Question: I am having weird issues working with less files and Twitter Bootstrap:
I have already had a deep investigation but i am still facing the problems.
I have downloaded the last versions of less and Twitter Bootstrap and i have organized my files in this way:
bootstrap.less
'''
/*!
* Bootstrap v2.2.2
*
* Copyright 2012 Twitter, Inc
* Licensed under the Apache License v2.0
* http://www.apache.org/licenses/LICENSE-2.0
*
* Designed and built with all the love in the world @twitter by @mdo and @fat.
*/
// Core variables and mixins
@import "less/variables.less"; // Modify this for custom colors, font-sizes, etc
@import "less/mixins.less";
// CSS Reset
@import "less/reset.less";
// Grid system and page structure
@import "less/scaffolding.less";
@import "less/grid.less";
@import "less/layouts.less";
// Base CSS
@import "less/type.less";
// Utility classes
@import "less/utilities.less"; // Has to be last to override when necessary
'''
In my folder less i have put all the files
I read that the problem can be caused if the files are encoded with a BOM. I switch from Sublime to Dreamweaver to save my index without BOM, but it did not work out.
The weird thing is that Less just compile some files but also tells me that few variables are undefined such as : '@baseFontFamily , @baseFontSize, @gridColumnwidth, @gridGutterwidth', but these variables are set up in my variables.less and the files bootstrap.less and variables.less are loaded successfully.
I upload a print screen to explain better my case
What might be causing the problem?
Thanks for your patience and i hope you get the point of my issue
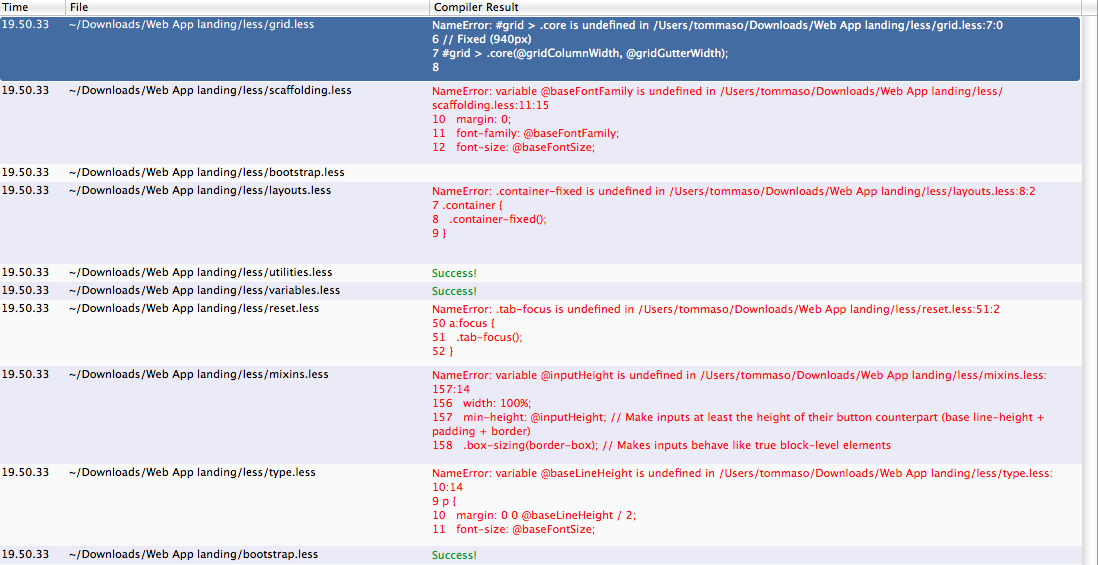
Answer: It looks like you're loading the files independently. Instead of compiling 'less/*.less' only compile 'less/bootstrap.less'.